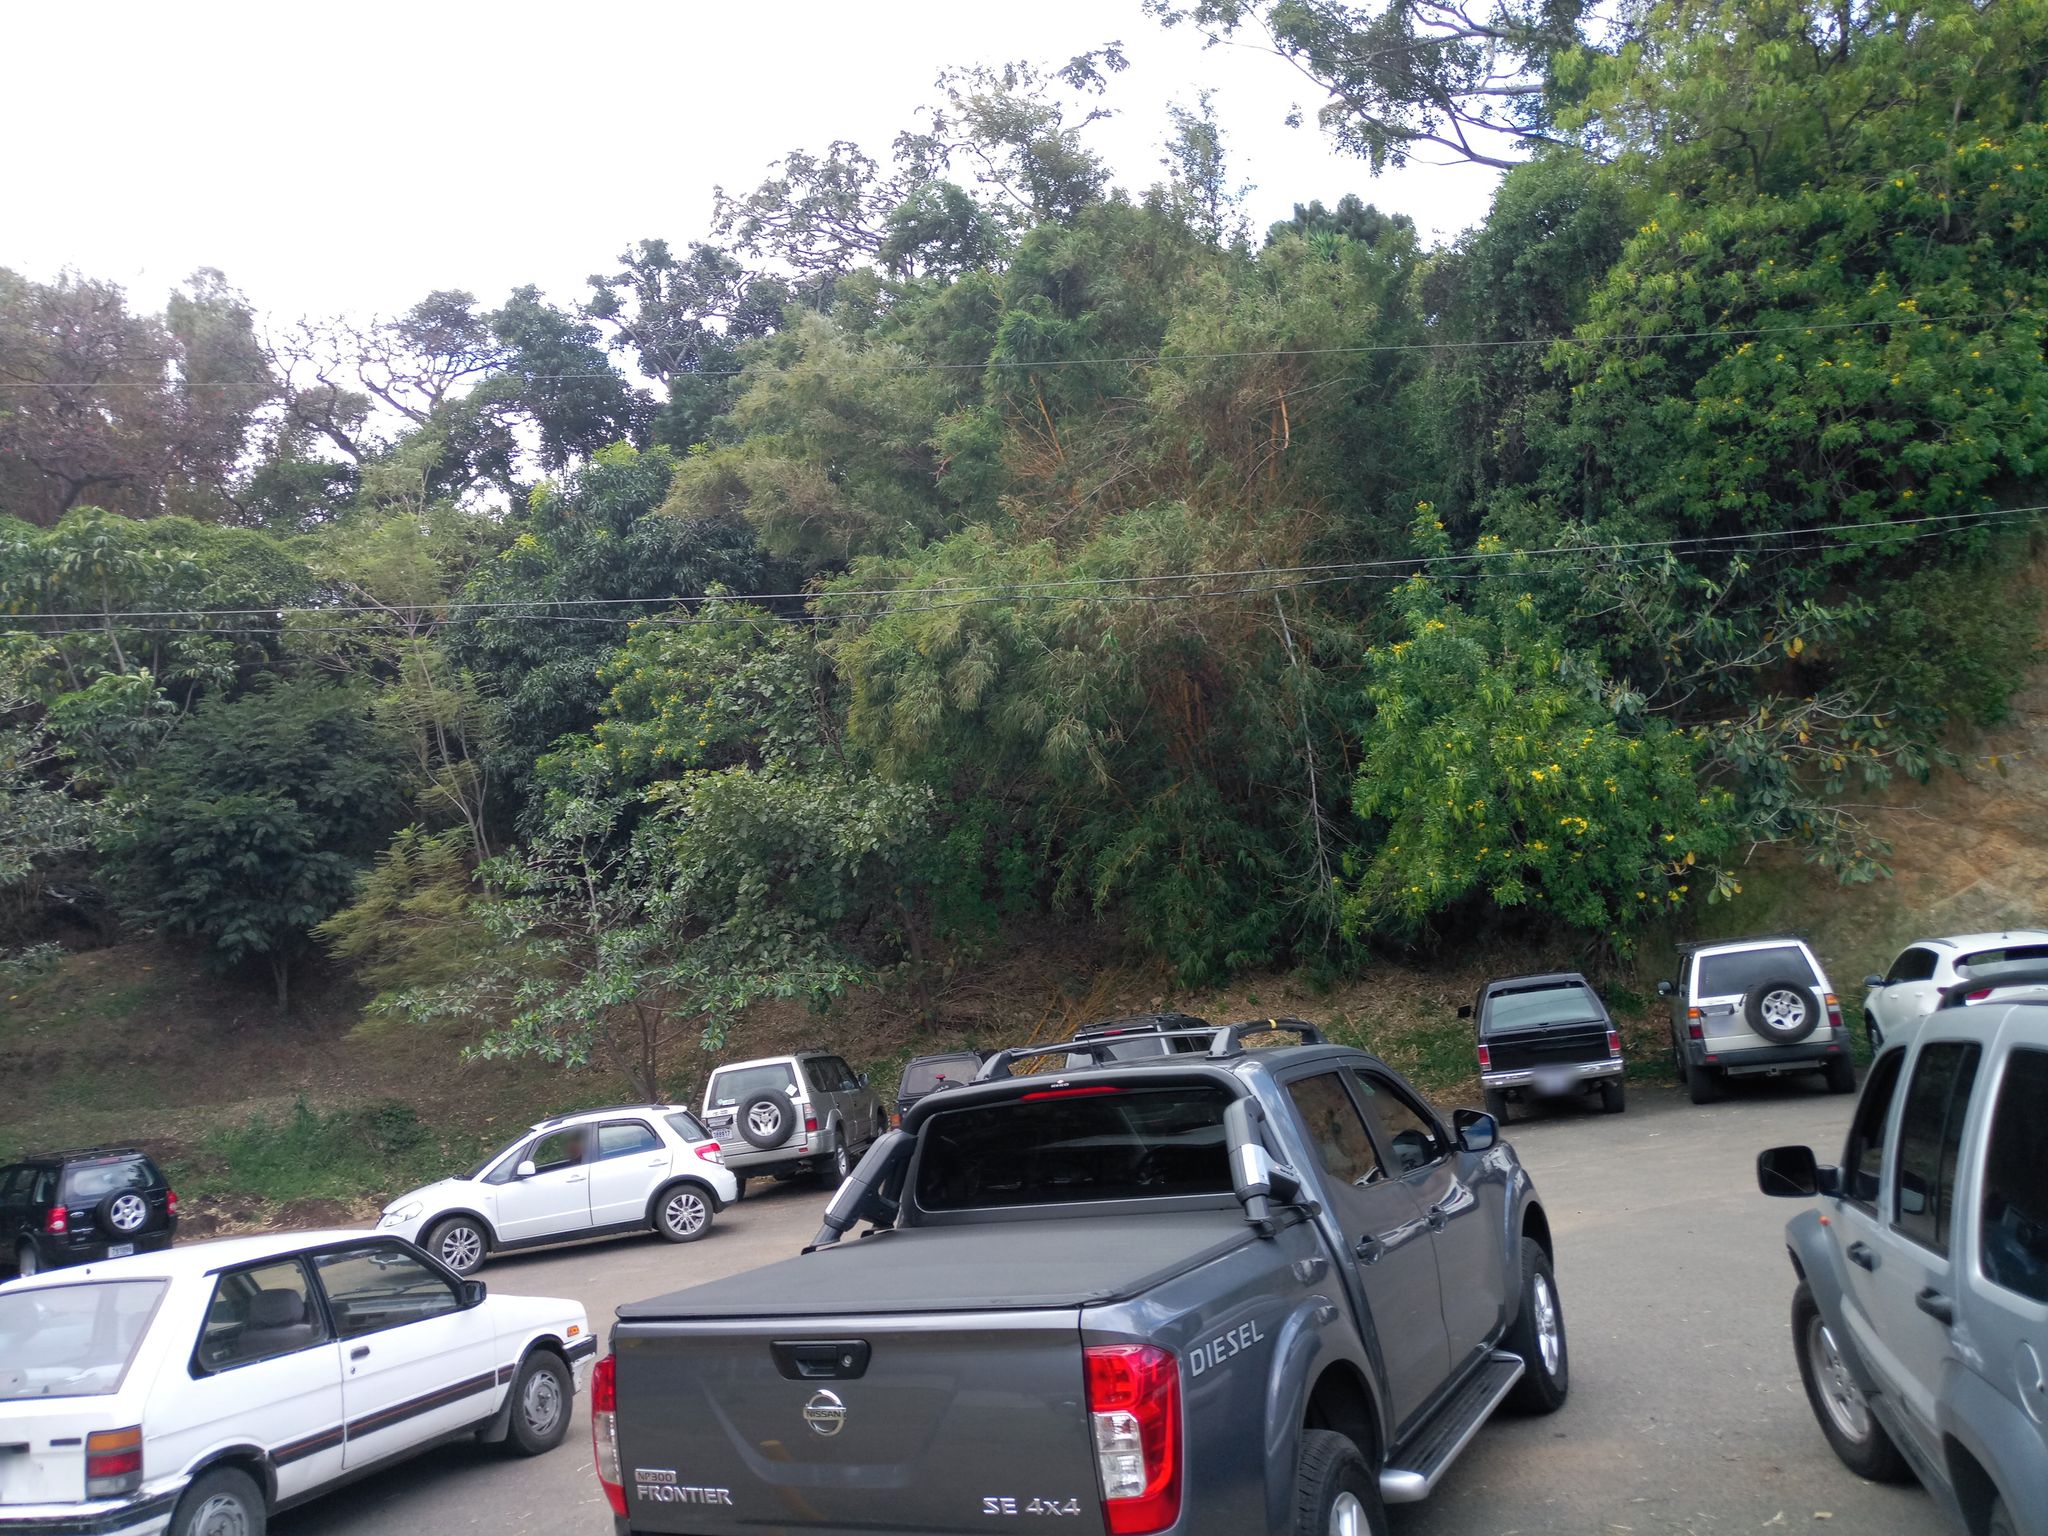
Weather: cloudy
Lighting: day
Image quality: slightly poor
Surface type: walking surface
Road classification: unclassified, service
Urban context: urban centre
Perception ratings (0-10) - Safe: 2.58, Lively: 7.29, Beautiful: 8.29, Boring: 7.33, Depressing: 4.81, Wealthy: 1.64